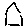
Label: house